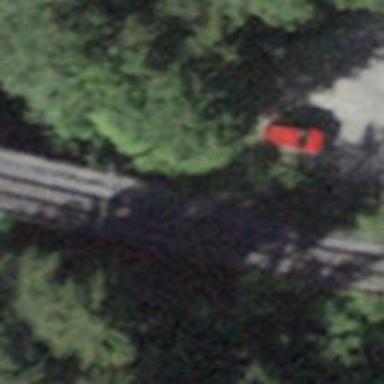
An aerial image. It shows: Narrow-gauge railway bridge with contact line electrification.